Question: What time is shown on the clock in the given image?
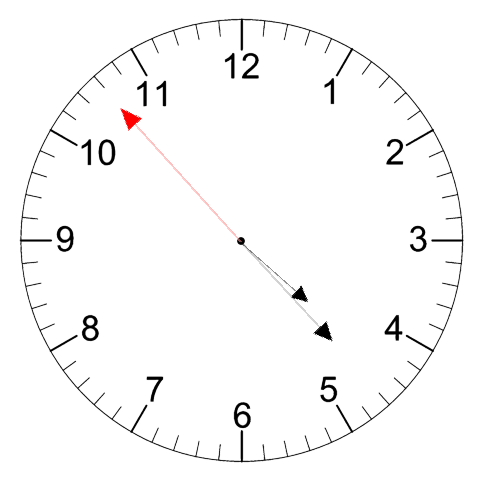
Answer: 04:22:53